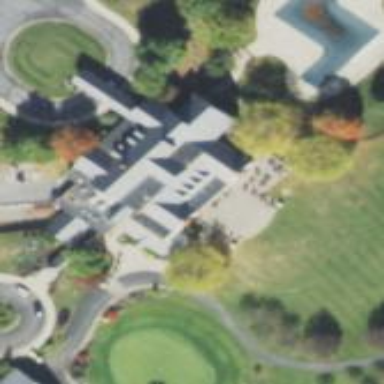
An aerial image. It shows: Golf clubhouse.